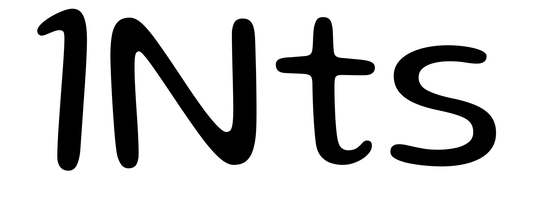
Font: Gluten_Light